RGB frame:
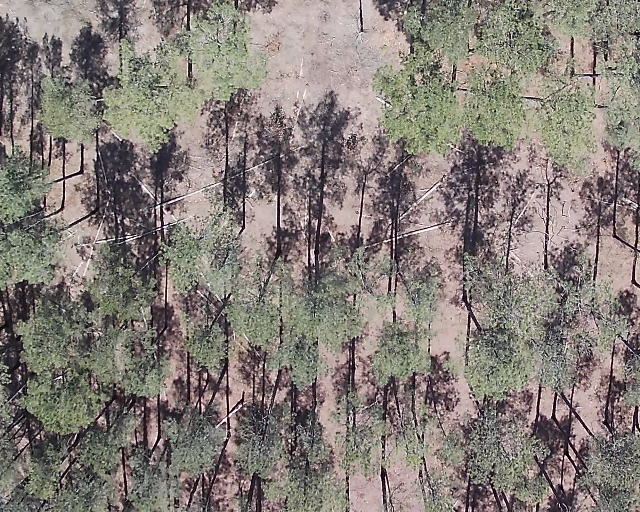
Thermal frame:
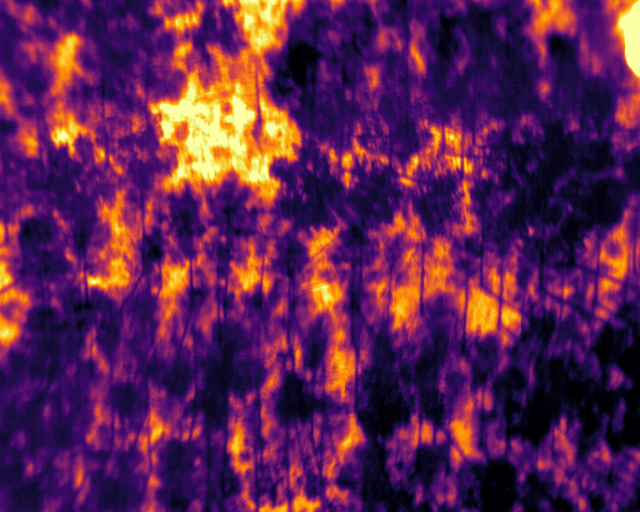
Captured: 2026-02-27 02:36:54
Pixels at or above 80 °C: 587 (fraction of frame: 0.001791)